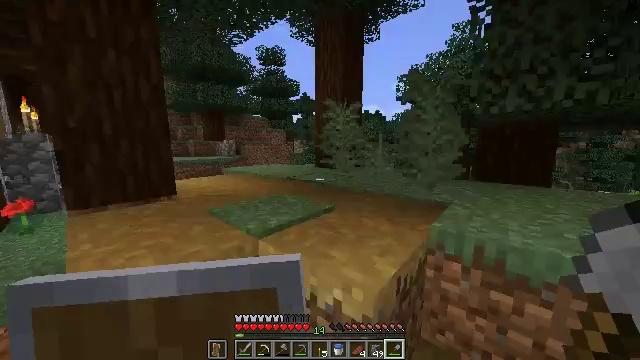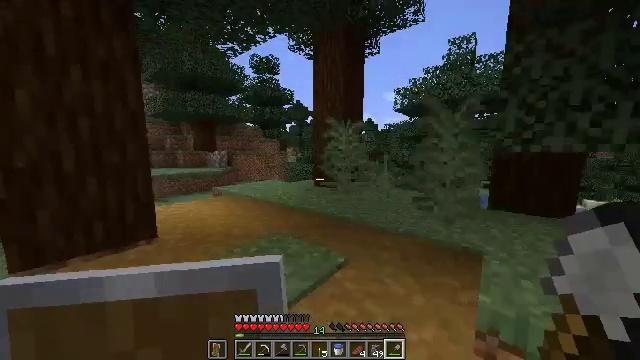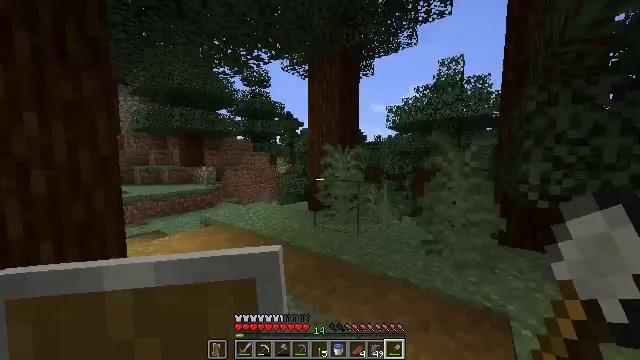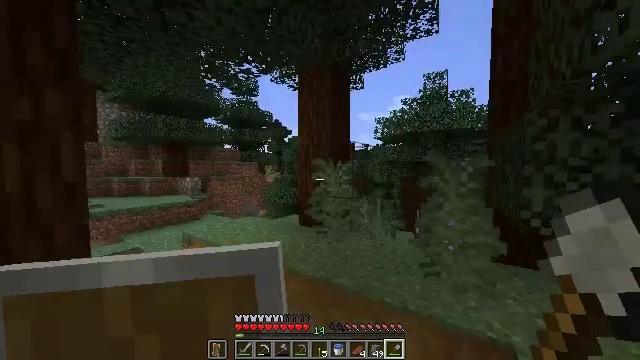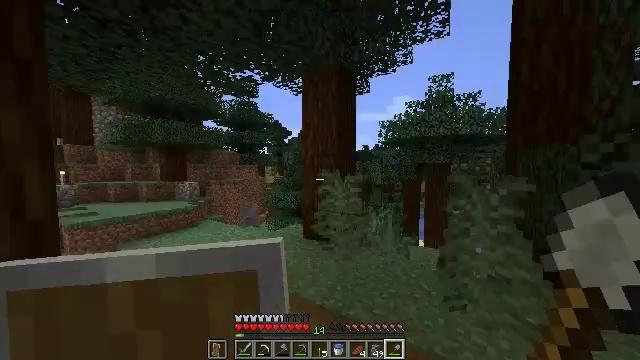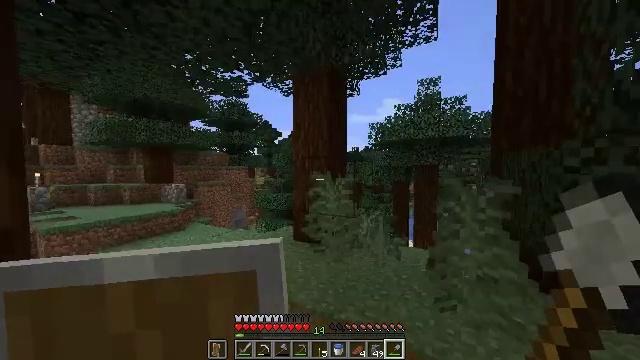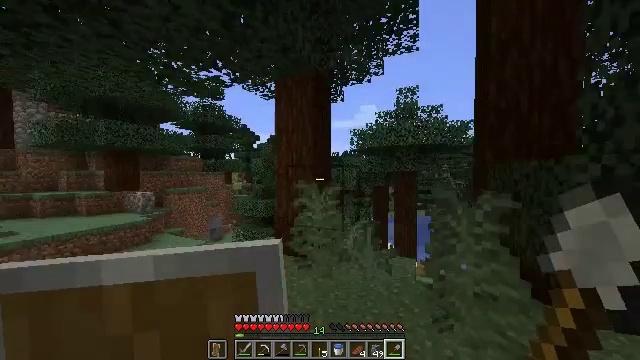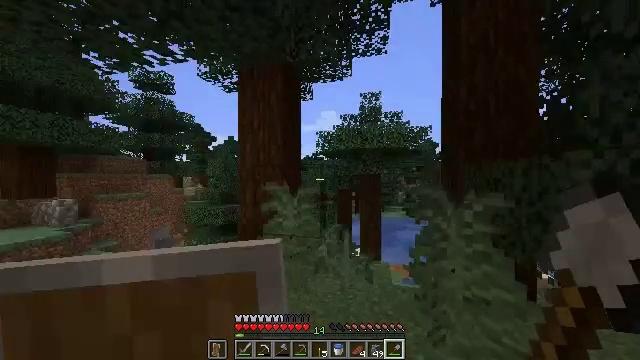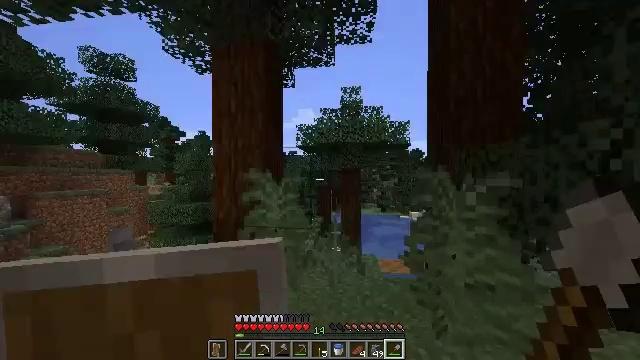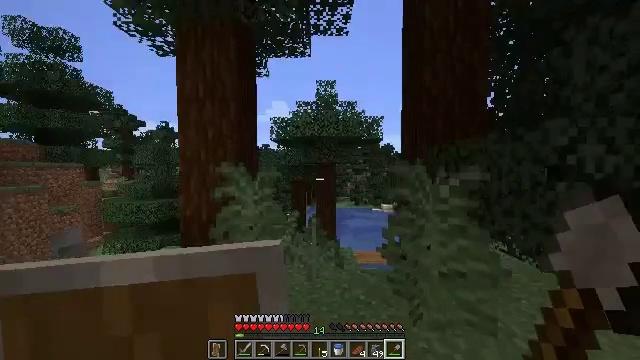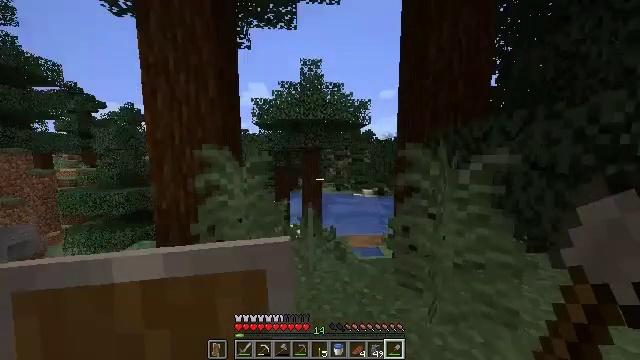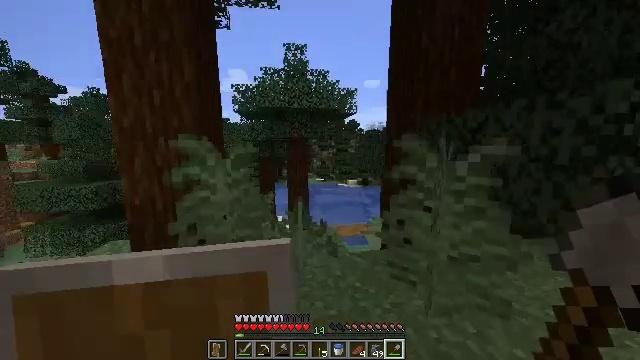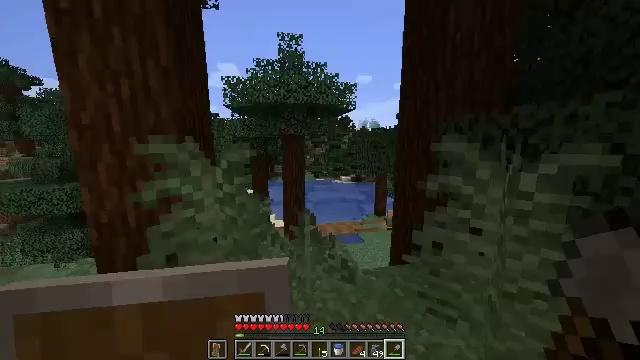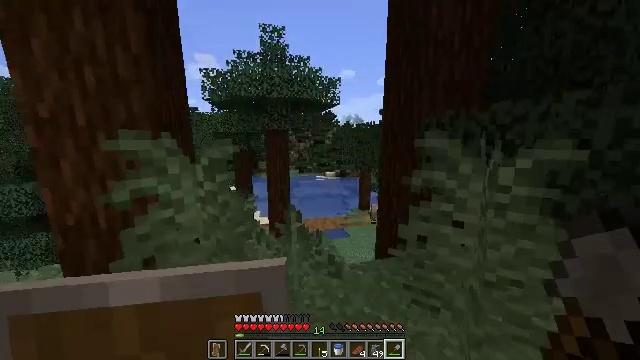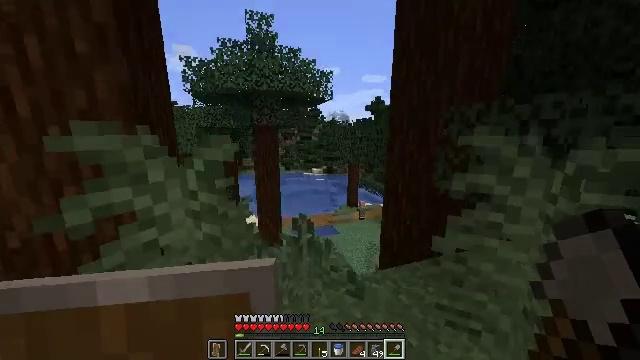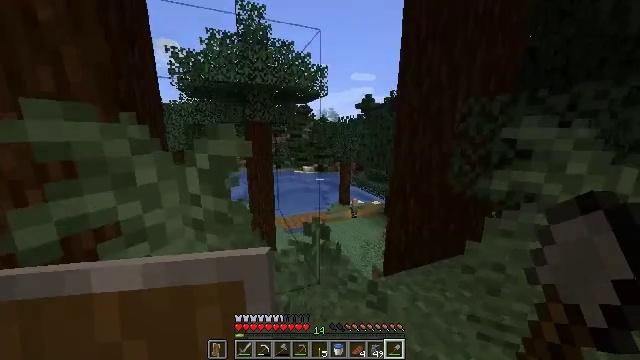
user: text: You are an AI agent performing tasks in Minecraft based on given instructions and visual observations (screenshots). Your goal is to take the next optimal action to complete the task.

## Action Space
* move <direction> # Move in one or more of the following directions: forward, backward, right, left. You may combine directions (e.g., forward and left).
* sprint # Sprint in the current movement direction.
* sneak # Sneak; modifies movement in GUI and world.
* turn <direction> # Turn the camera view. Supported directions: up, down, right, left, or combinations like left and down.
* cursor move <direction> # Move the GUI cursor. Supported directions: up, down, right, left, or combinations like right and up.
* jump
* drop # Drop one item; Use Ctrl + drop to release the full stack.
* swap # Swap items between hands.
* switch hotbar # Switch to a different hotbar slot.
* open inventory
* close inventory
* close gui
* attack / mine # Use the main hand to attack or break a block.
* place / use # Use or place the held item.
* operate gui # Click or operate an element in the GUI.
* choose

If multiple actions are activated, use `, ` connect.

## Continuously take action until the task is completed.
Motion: motion action
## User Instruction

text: Mine the sweet berry bush.
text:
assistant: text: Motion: move forward and move left, turn right and up, jump
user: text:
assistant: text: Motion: move forward, turn right and up, jump
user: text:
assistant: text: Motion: move forward, turn right and up, jump
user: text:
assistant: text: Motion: move forward
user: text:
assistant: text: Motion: move forward, turn right
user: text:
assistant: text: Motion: move forward, turn right and up
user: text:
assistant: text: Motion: move forward, turn right and up
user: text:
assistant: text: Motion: move forward, turn right
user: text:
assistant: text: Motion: move forward, turn right and down
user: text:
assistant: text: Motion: move forward, turn right and down
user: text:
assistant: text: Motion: move forward, turn right and down
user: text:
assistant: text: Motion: move forward and move left, turn right
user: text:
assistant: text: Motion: move forward and move left, turn right and down
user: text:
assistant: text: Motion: move forward and move left, turn right and down
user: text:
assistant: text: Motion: move forward and move left, turn right
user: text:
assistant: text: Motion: move forward and move left, turn right and down
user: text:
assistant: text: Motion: move forward, turn right and down
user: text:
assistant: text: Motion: move forward, turn right and down
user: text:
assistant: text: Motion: move forward, turn right and down
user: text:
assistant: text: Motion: move forward, turn left and up
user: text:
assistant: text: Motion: move forward
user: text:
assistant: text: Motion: move forward
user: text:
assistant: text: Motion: turn right
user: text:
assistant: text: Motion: turn down
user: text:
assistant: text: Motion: turn left and down
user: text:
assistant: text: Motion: turn left and down
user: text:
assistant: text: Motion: turn left and down
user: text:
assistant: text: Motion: move forward
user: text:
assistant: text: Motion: move forward, turn down
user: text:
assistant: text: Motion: move forward, turn down